Field crop: maize
Growth stage: 1
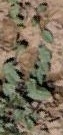
Species: convolvulus